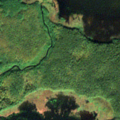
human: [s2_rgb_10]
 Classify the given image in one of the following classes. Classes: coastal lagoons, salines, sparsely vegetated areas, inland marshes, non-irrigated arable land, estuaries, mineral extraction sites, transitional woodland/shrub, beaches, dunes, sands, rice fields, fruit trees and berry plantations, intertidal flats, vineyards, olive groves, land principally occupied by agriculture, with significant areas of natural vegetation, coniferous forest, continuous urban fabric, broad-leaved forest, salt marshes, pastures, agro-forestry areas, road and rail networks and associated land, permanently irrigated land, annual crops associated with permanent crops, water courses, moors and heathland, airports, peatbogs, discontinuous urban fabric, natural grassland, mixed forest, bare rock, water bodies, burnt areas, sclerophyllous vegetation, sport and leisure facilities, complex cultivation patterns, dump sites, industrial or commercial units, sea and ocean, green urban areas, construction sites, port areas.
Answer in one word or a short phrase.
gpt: broad-leaved forest, coniferous forest, transitional woodland/shrub, water bodies